Interaction volume radius: 10 \u00c5
Interaction volume height: 15 \u00c5
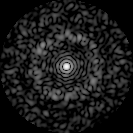
Disorder parameter: 0.8535